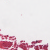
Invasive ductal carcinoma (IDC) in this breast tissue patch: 0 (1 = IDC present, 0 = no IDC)